Interaction volume radius: 5 \u00c5
Interaction volume height: 10 \u00c5
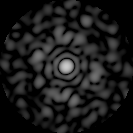
Disorder parameter: 0.8063